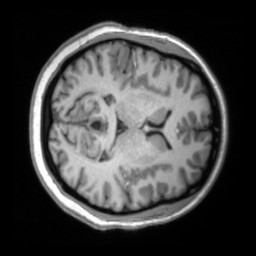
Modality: T1w
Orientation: axial
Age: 35
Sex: female
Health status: ill
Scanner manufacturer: siemens
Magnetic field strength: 3 T
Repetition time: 2.2 s
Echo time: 0.00157 s